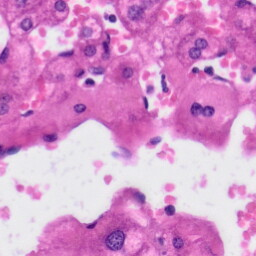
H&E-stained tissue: Liver